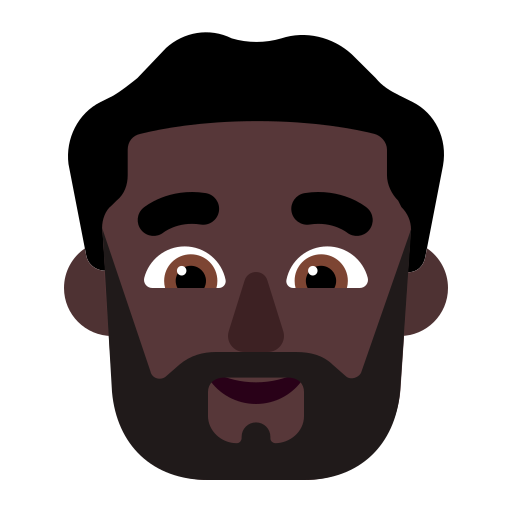
man beard flat dark